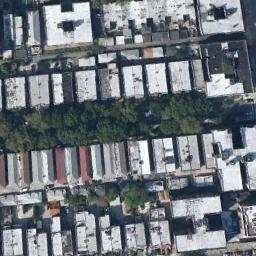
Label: dense_residential